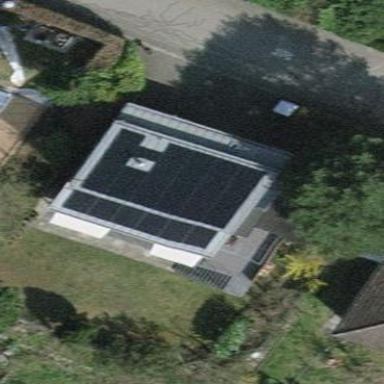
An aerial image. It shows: Detached building.